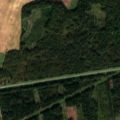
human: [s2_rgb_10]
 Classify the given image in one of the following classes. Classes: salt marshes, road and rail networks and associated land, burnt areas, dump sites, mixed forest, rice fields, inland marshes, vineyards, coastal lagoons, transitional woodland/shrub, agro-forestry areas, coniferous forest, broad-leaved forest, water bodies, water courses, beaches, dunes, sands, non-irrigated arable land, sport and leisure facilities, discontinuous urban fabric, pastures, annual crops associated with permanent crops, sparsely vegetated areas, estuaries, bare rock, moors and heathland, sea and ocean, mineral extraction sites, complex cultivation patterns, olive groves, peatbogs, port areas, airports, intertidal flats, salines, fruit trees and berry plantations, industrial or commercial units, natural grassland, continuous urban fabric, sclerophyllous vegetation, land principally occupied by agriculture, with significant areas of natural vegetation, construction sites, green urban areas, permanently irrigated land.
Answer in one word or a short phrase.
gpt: non-irrigated arable land, coniferous forest, mixed forest, transitional woodland/shrub